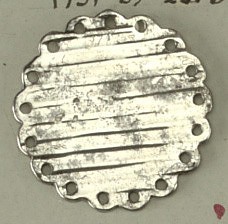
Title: Button
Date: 19th century
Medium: Steel
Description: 1931-59-261: Flat button ornamented with parallel ridges; edge ...